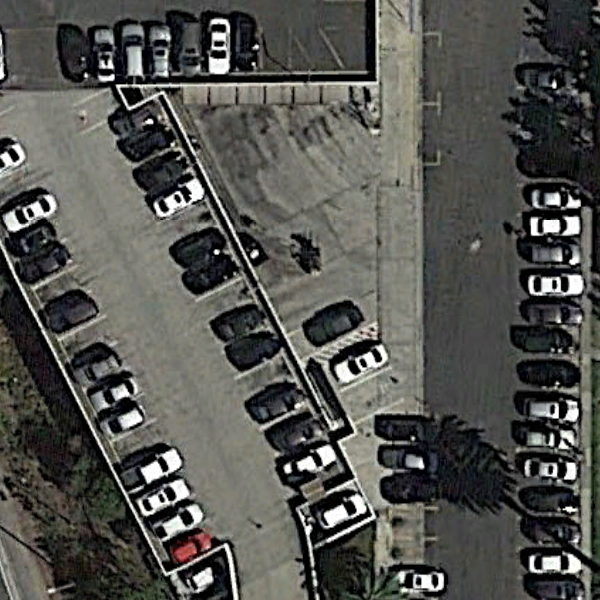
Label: Parking